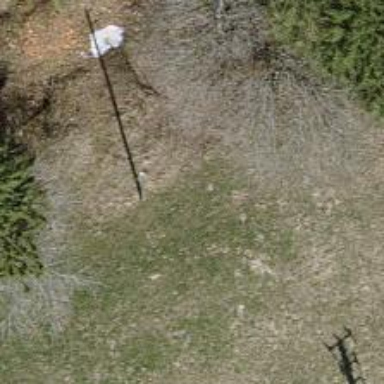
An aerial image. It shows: Power pole.